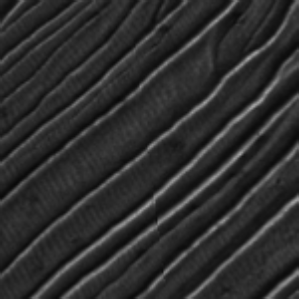
Label: frost